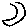
Label: moon